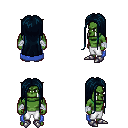
a pixel art fantasy rpg character, male body template, orc, green skin, blue cape, white pants, raven extra-long hairstyle, white cloth bandages, metal boots, four views (front, back, left, right), 2x2 character sprite sheet, small pixel art, hard edges, no anti-aliasing